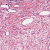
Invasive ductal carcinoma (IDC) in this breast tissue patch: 0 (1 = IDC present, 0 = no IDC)